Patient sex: M
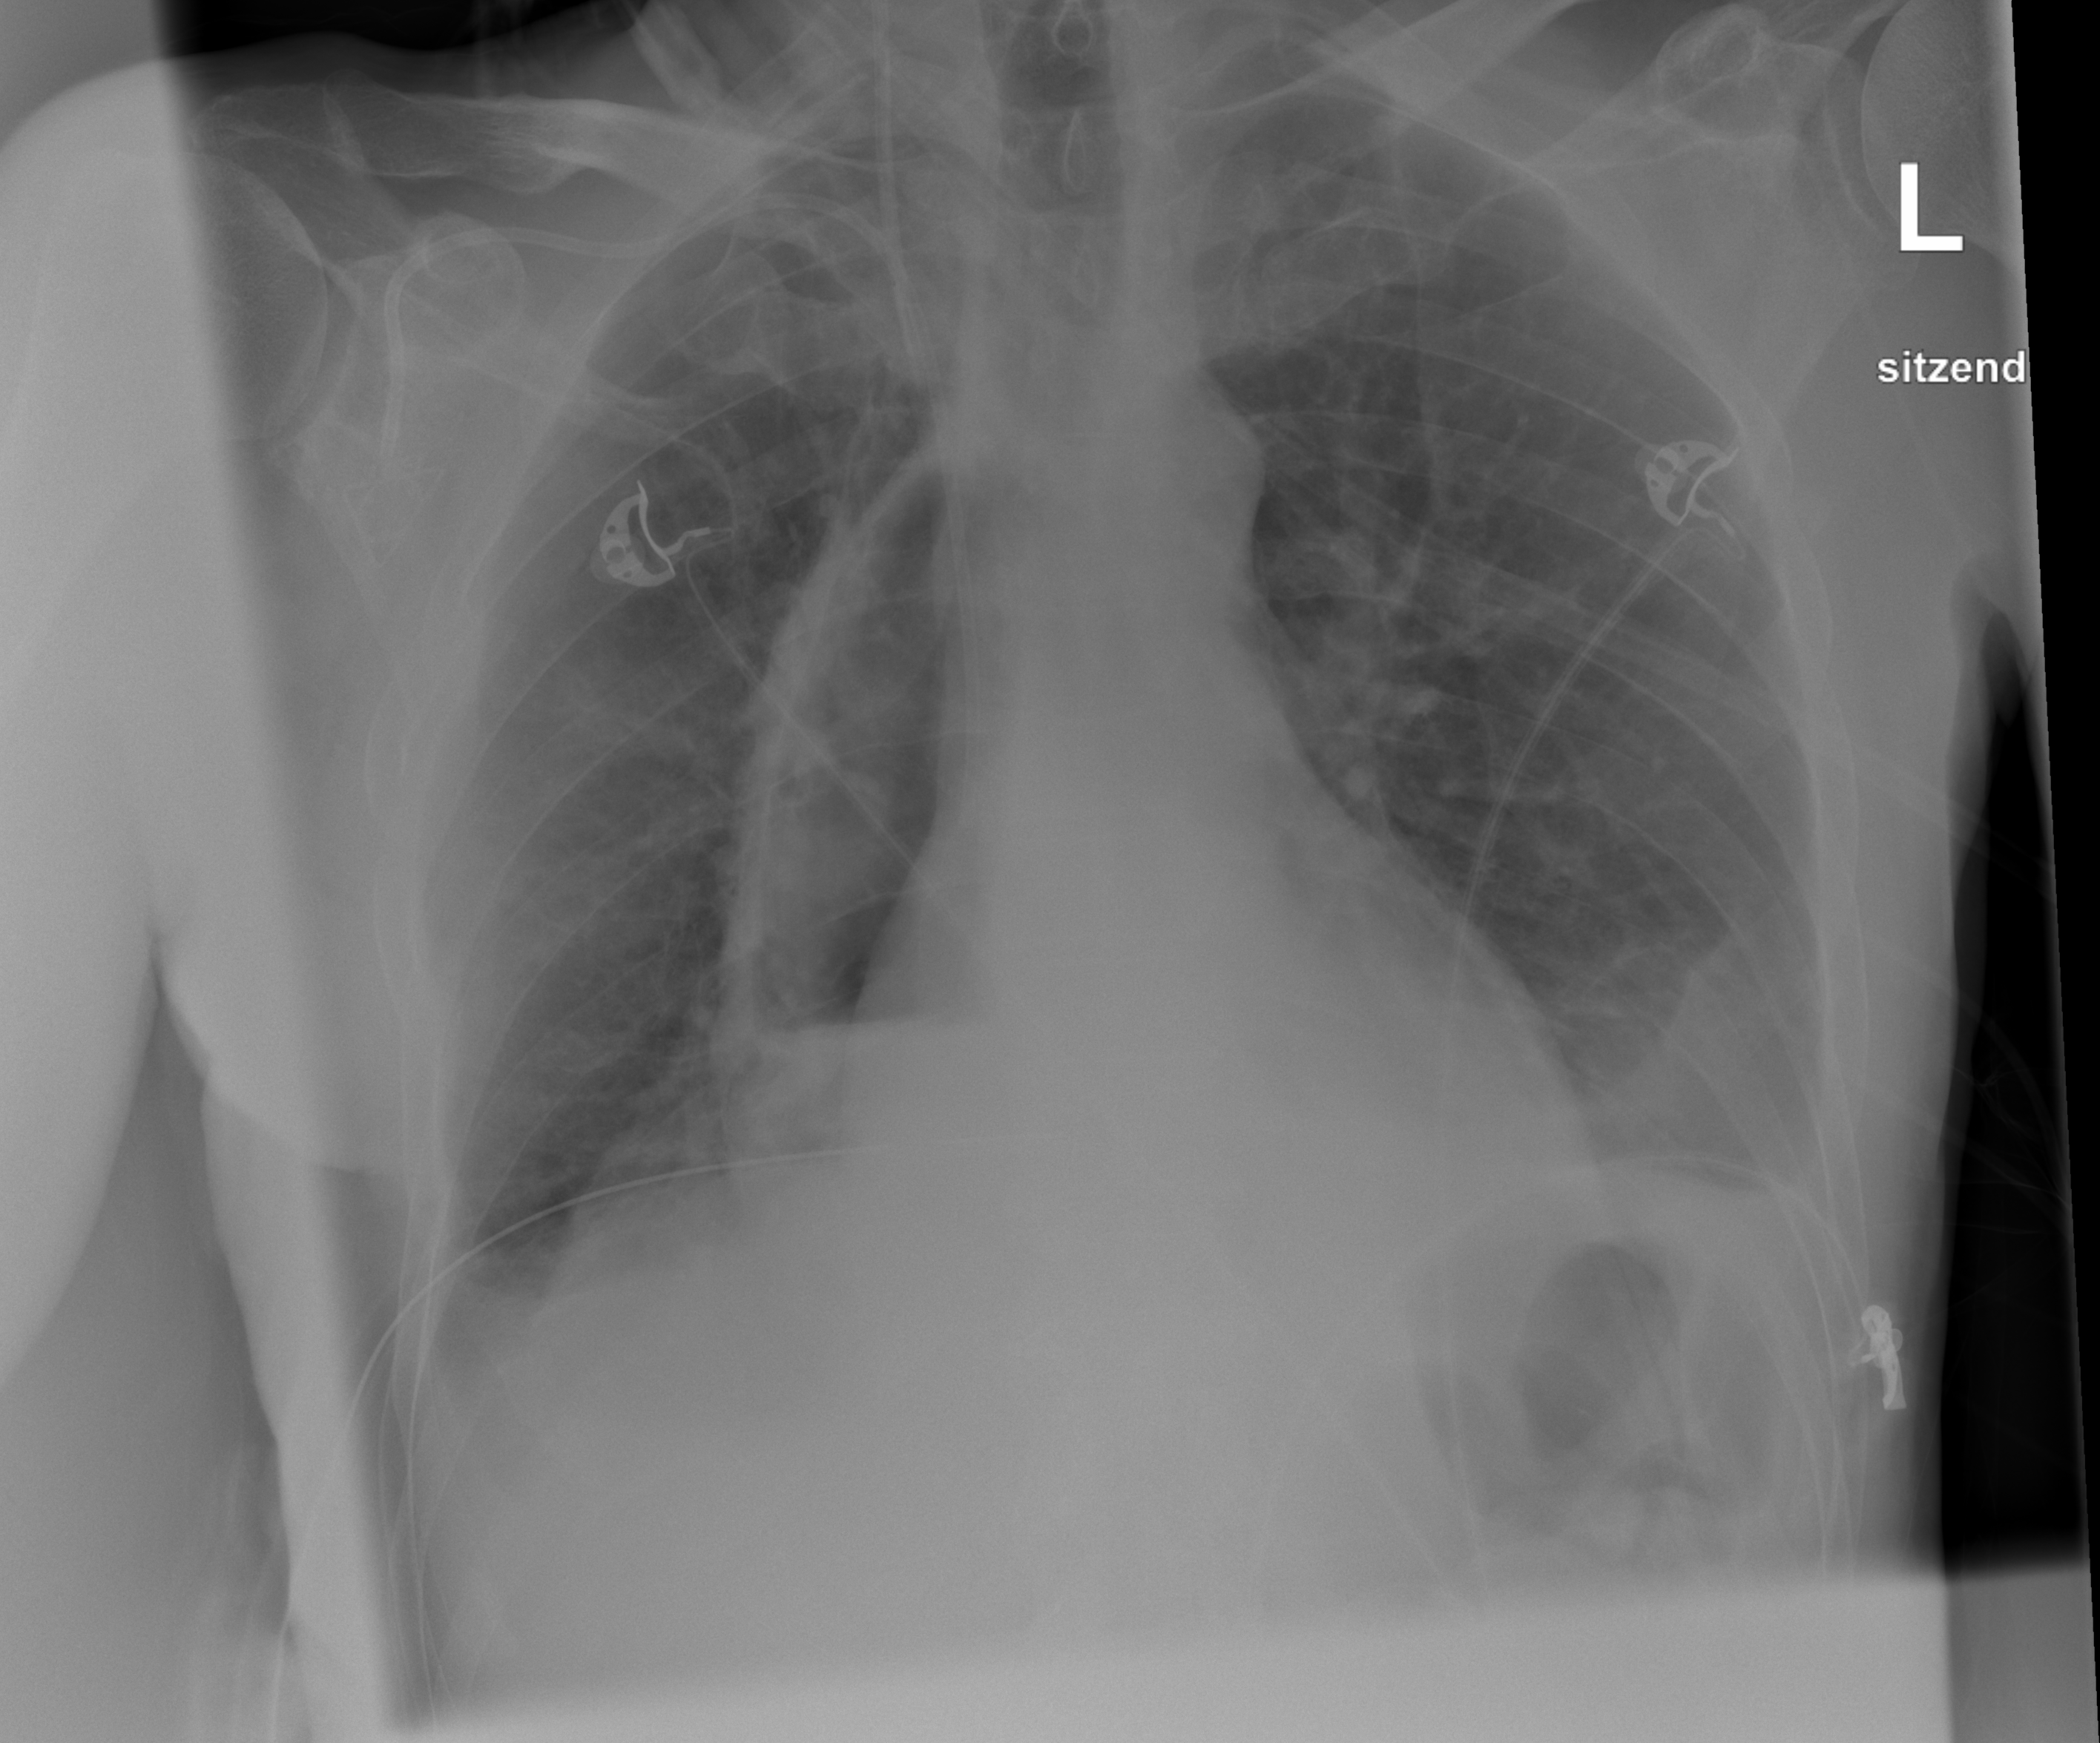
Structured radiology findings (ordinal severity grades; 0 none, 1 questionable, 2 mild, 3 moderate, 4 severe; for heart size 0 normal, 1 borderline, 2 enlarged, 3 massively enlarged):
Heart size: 0
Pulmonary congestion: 0
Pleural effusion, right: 1
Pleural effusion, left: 2
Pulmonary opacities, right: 0
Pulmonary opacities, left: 0
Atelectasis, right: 3
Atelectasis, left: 2